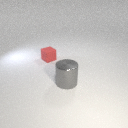
large gray metal cylinder to the right of small red rubber cube